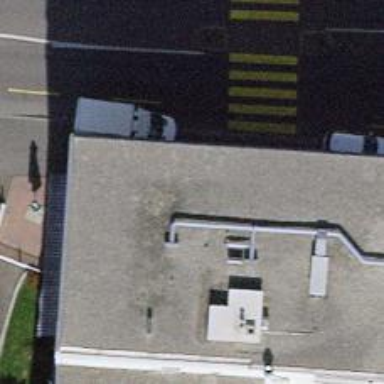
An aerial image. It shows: Restaurant.